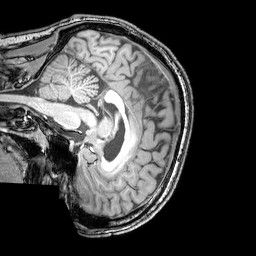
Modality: T1w
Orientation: sagittal
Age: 24
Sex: male
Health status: healthy
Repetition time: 0.081 s
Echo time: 0.037 s